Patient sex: M
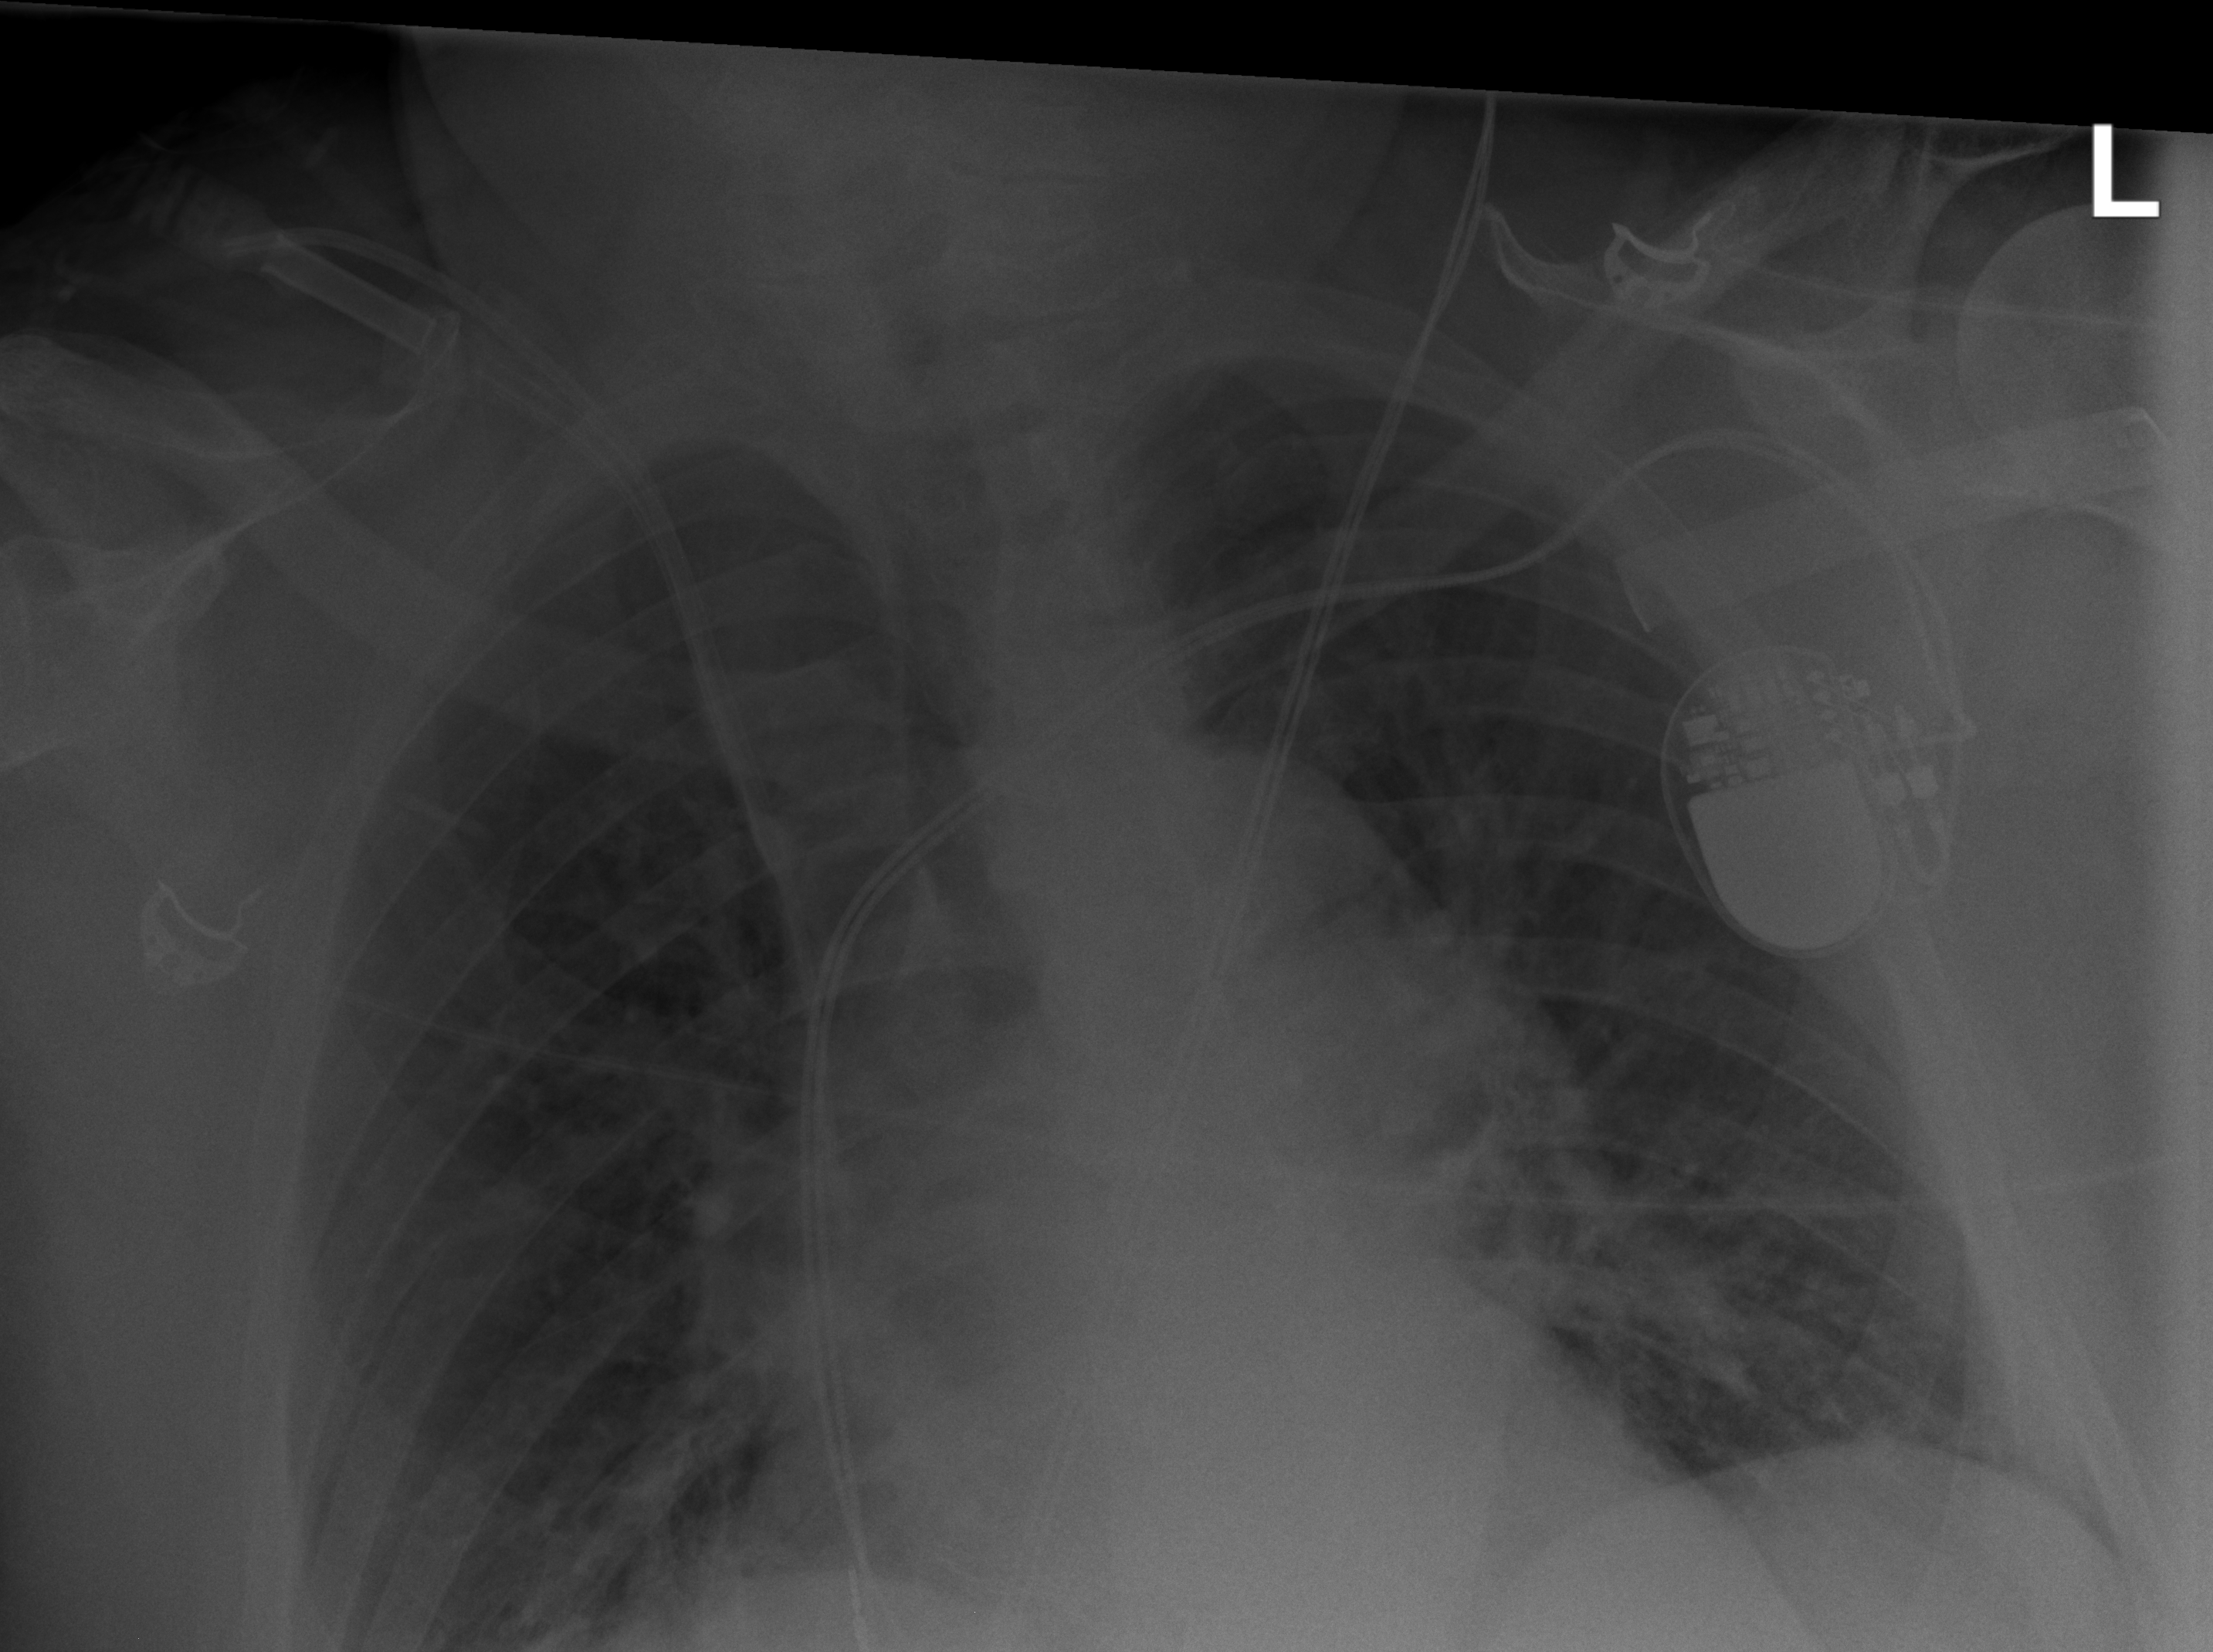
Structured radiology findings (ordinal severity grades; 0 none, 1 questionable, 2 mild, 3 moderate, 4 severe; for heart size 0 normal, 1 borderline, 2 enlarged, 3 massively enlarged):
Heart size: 2
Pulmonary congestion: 2
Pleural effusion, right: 0
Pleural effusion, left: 0
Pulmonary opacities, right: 0
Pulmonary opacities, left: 0
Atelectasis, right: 2
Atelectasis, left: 2